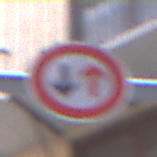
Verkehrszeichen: VorrangDesGegenverkehrs
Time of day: MorningAfternoon
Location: Outdoor (Urban)
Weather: PartlyCloudy
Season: NotSpecified
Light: Natural